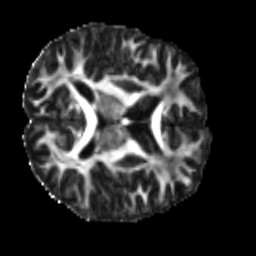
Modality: FA
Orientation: axial
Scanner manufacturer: siemens
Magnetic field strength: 3 T
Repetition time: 4 s
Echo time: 0.0594 s